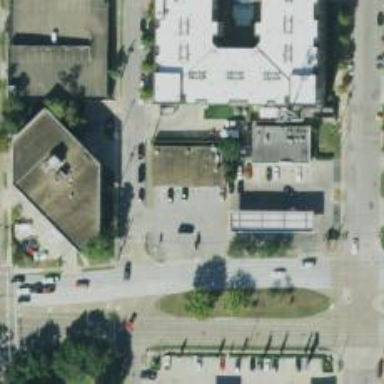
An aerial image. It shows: Parking space.